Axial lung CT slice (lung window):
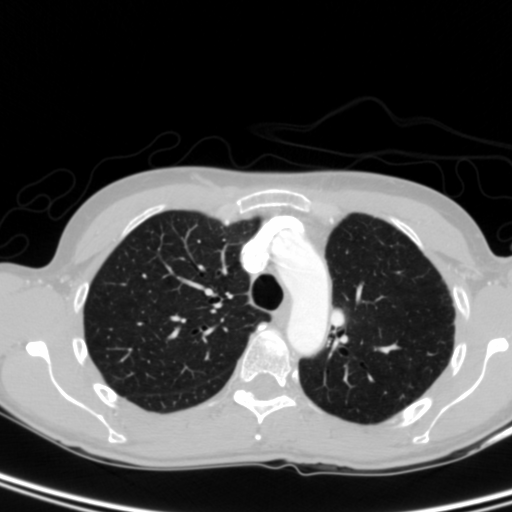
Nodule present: no